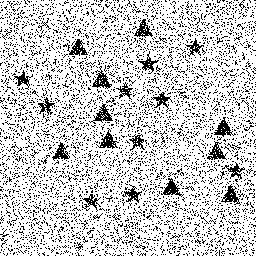
Squares: 0
Triangles: 10
Stars: 10
Total shapes: 20